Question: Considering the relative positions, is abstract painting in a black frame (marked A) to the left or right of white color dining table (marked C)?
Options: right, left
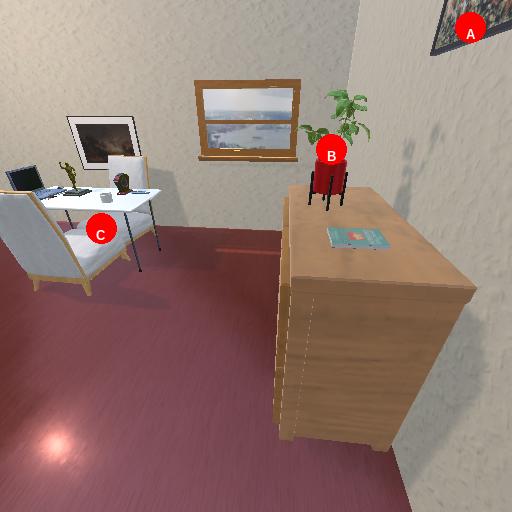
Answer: right